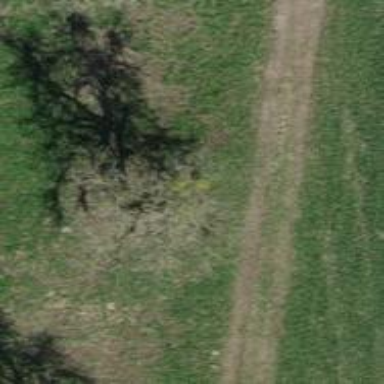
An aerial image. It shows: Single tag "natural: tree."